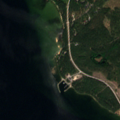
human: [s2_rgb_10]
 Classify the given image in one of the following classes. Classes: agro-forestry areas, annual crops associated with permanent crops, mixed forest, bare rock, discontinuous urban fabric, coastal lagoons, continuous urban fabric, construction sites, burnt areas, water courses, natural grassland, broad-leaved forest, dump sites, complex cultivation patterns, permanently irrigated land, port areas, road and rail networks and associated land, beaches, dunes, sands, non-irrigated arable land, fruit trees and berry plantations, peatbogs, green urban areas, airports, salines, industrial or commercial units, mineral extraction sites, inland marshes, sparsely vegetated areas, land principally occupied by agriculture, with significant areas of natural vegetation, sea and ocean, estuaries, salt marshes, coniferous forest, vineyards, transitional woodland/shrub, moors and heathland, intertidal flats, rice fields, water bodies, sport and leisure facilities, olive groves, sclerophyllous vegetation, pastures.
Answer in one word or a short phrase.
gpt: coniferous forest, mixed forest, water bodies